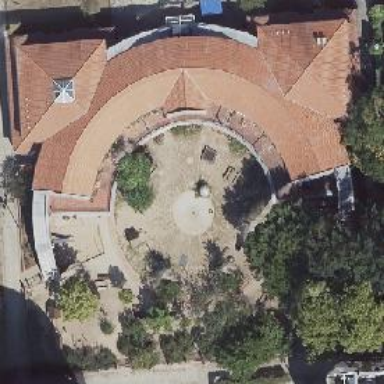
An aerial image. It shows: Kindergarten.